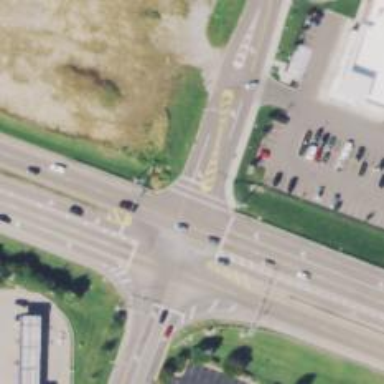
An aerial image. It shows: Marked crossing on footway.